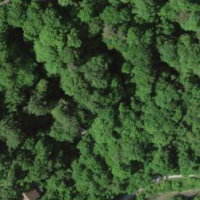
EUNIS habitat code: 44
Species observed at this site:
Podarcis muralis